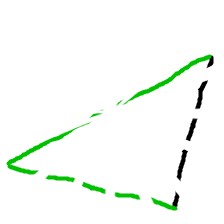
Shape: triangle